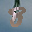
Label: 8